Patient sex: M
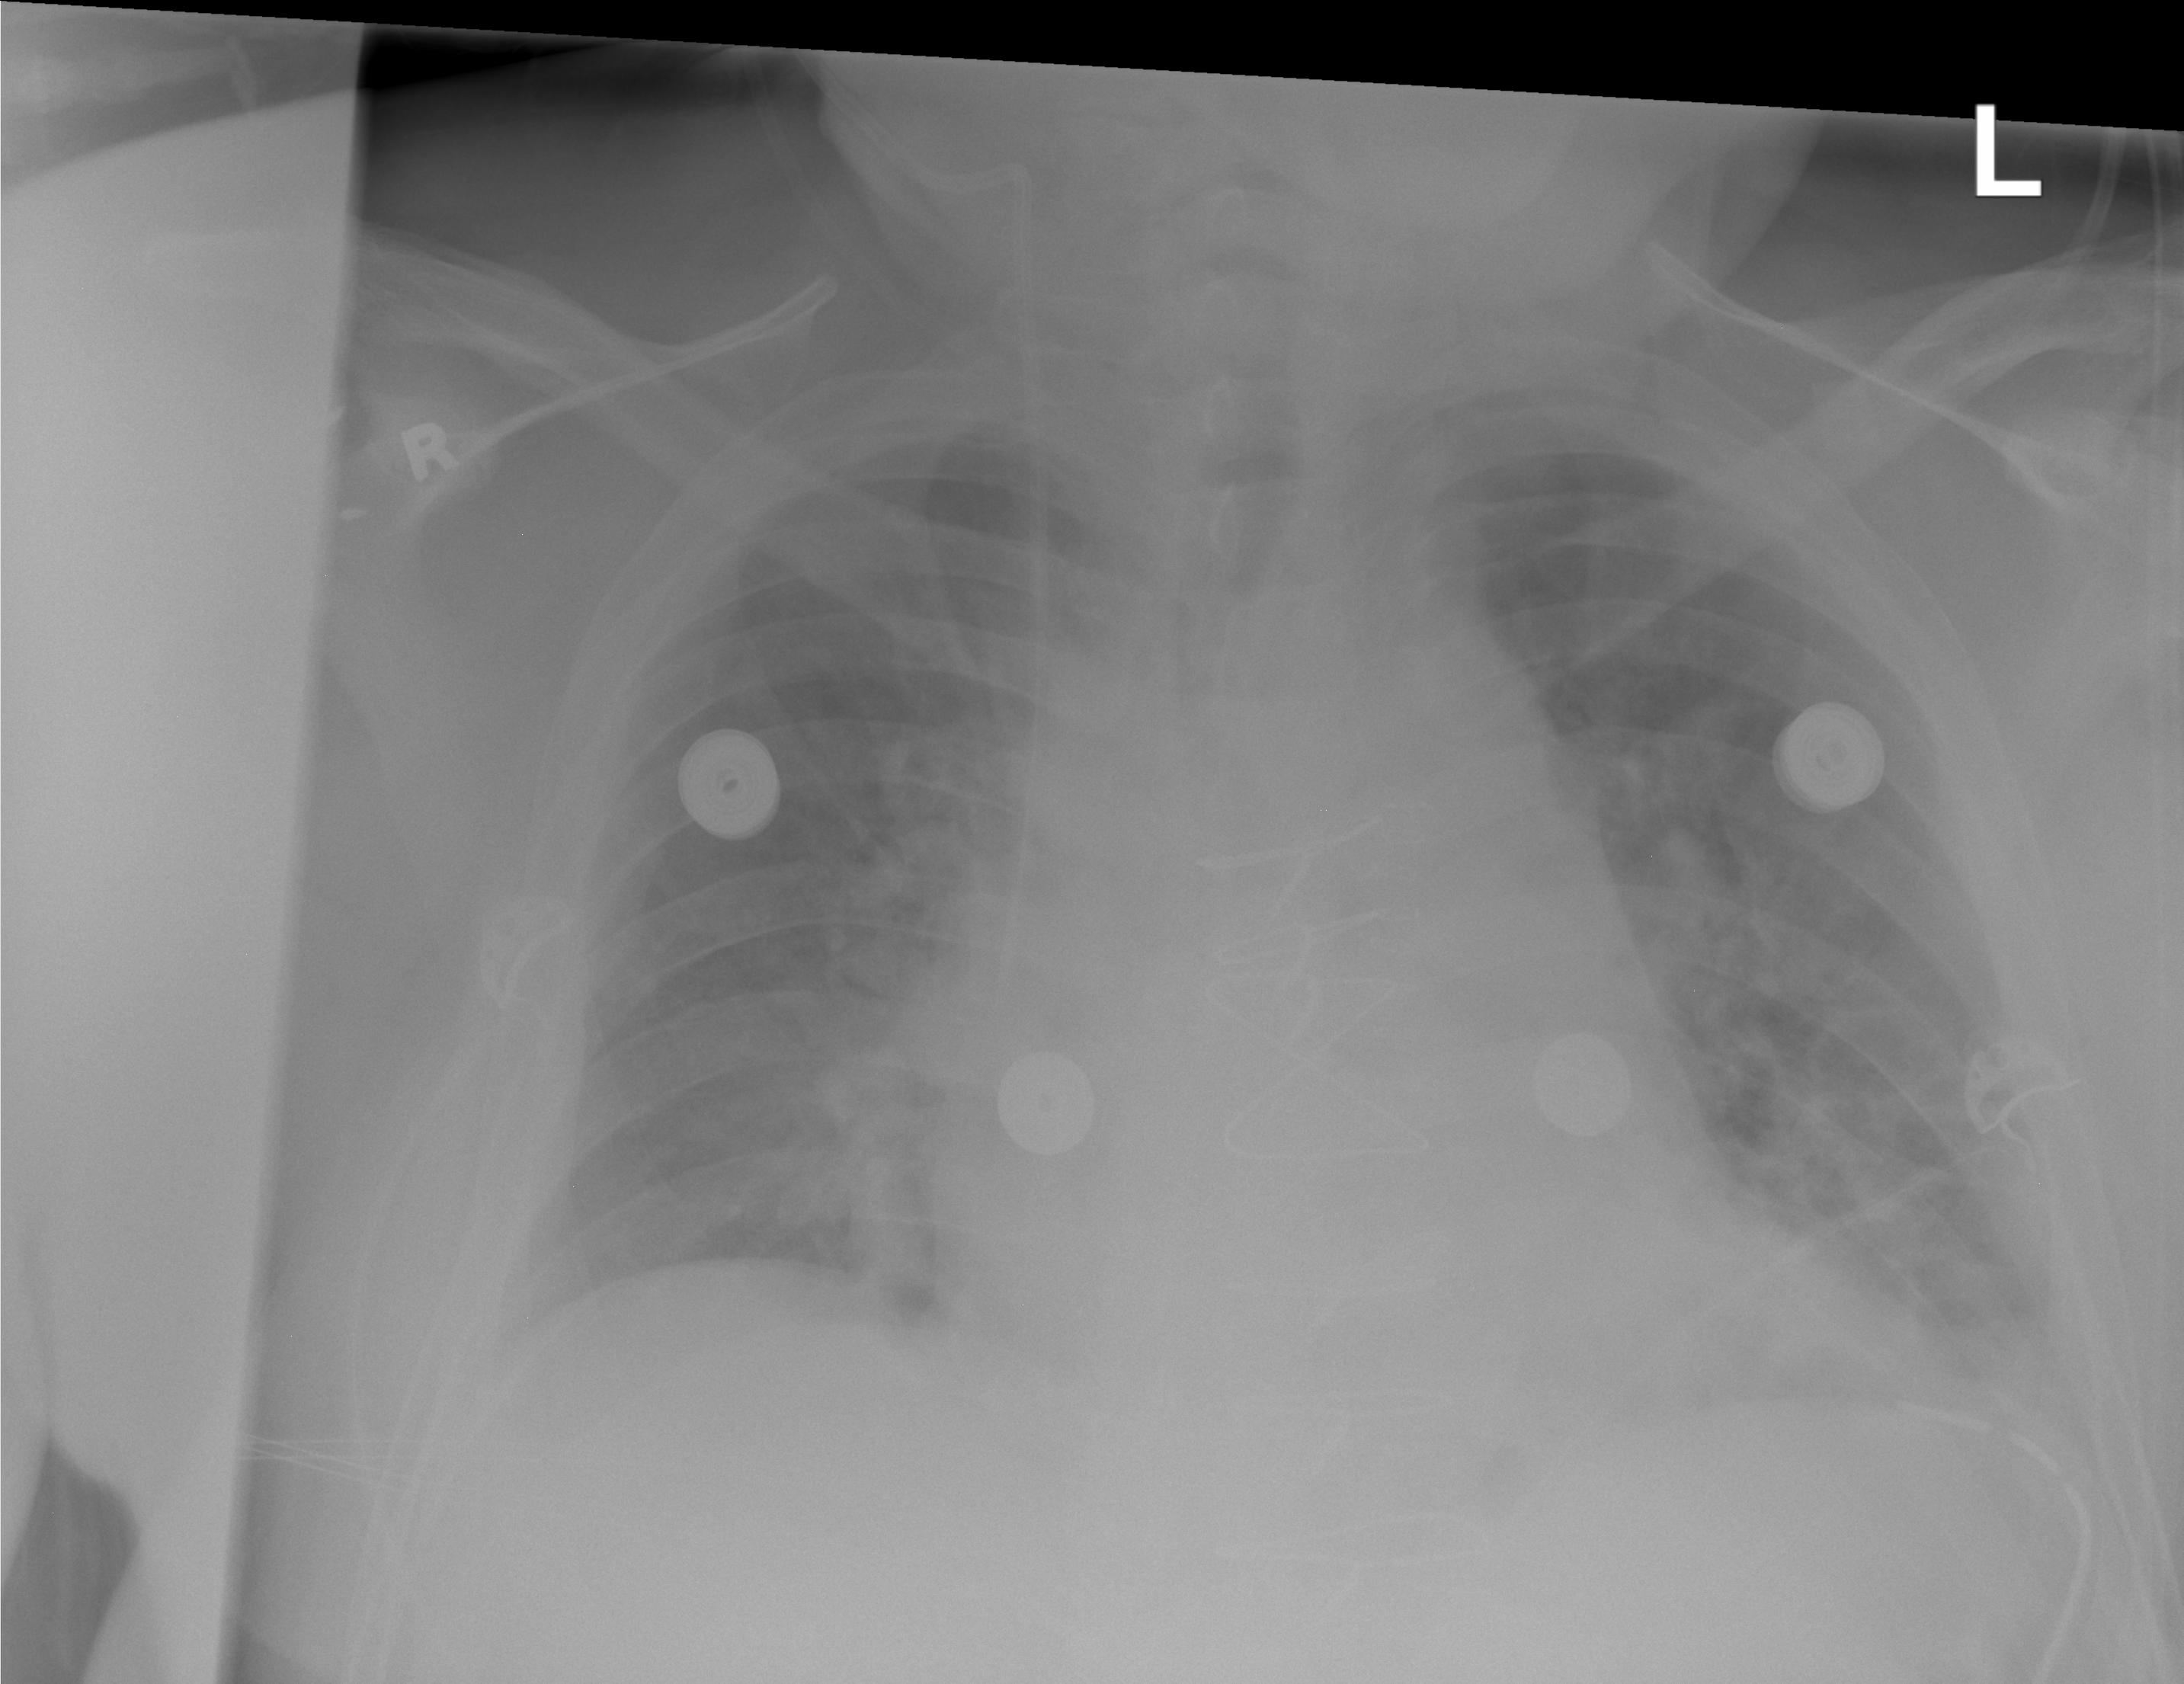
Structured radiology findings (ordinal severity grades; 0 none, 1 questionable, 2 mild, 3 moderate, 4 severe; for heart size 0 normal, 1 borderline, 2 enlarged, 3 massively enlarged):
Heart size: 2
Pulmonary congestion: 2
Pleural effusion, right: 0
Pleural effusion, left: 1
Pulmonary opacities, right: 0
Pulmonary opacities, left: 0
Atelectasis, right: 2
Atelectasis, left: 2